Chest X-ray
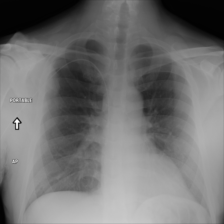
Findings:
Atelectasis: negative
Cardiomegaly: negative
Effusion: negative
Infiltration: negative
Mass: negative
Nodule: negative
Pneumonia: negative
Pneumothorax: negative
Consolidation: negative
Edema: negative
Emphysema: negative
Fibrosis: negative
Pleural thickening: negative
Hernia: negative